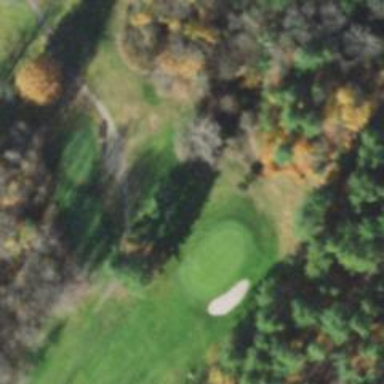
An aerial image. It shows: Golf tee.